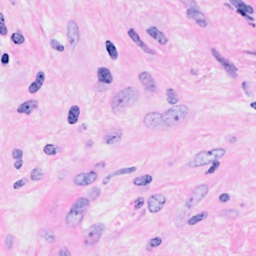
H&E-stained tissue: Breast